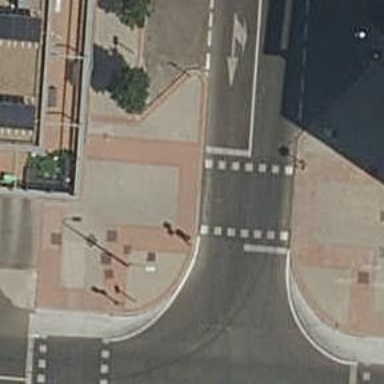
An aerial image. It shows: Crossing with traffic signals.